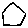
Label: hexagon